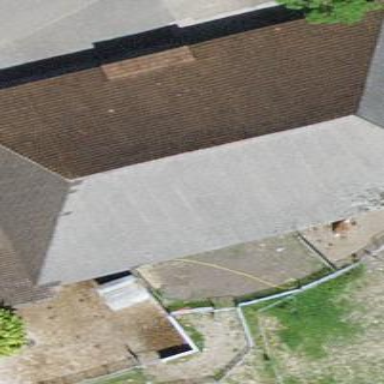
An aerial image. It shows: Barn.